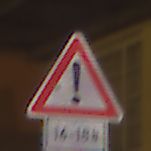
Verkehrszeichen: Gefahrenstelle
Zusatzzeichen unten: ZeitangabenOhneBeschraenkungAufWochentage1
Umgebung: Outdoor, Urban
Tageszeit: Night
Wetter: Clear
Licht: Artificial
Jahreszeit: NotSpecified
Kontrast: HighContrast